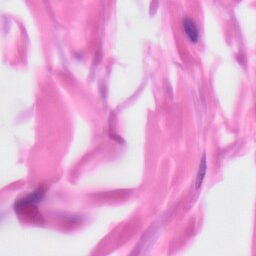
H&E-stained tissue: Skin